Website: home-depot
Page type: address-validator
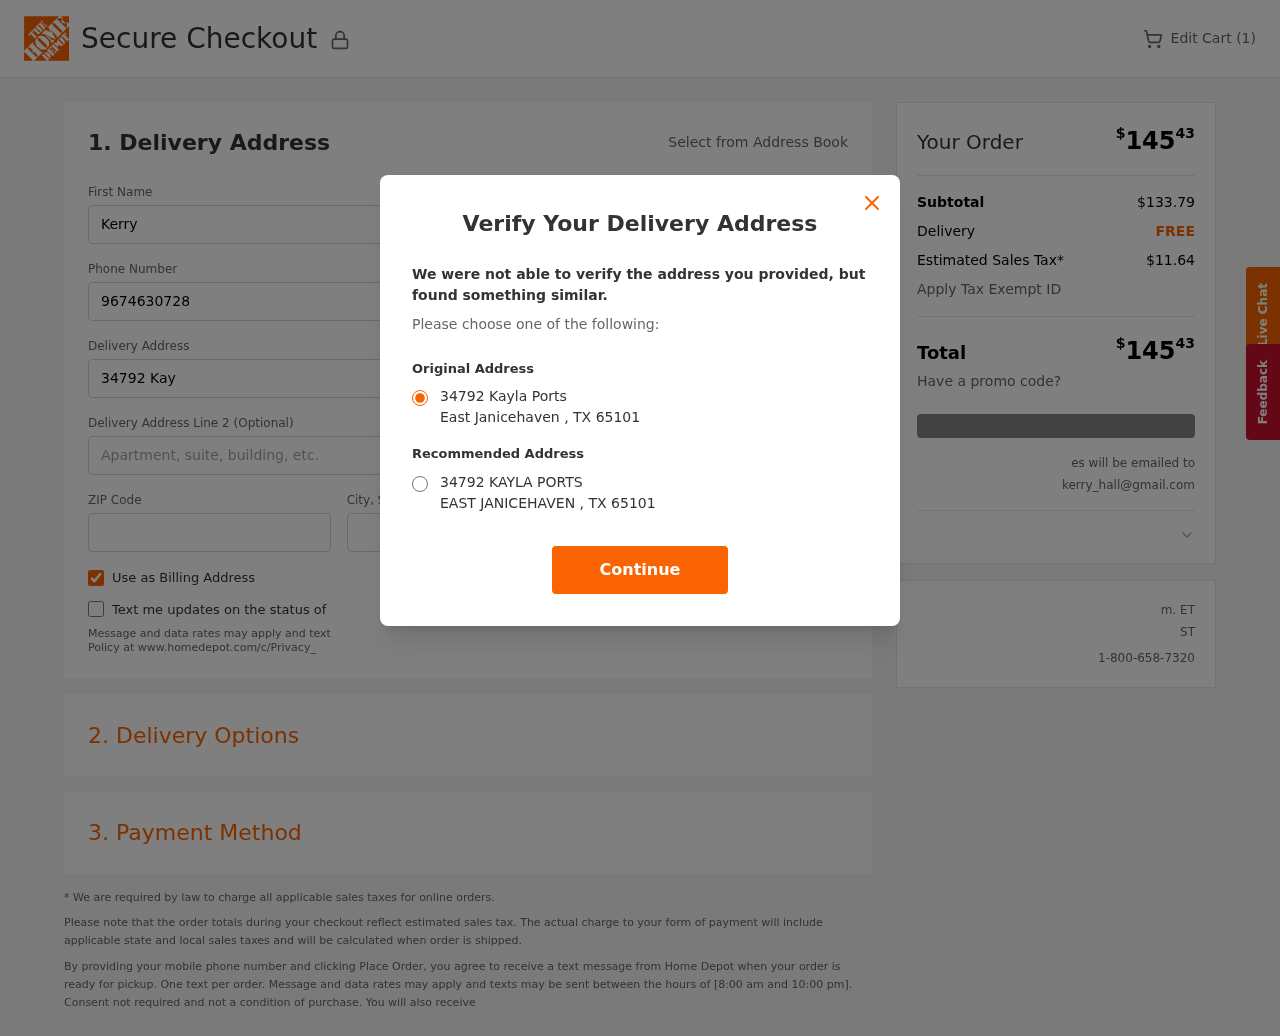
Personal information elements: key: PII_CITY
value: East Janicehaven
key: PII_EMAIL
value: kerry_hall@gmail.com
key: PII_POSTCODE
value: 65101
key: PII_STATE_ABBR
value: TX
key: PII_STREET
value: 34792 Kayla Ports
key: PII_FIRSTNAME
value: Kerry
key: PII_LASTNAME
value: Hall
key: PII_PHONE
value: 9674630728
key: PII_CITY_STATE
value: East Janicehaven, TX
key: PII_STREET_ALT
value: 34792 KAYLA PORTS
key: PII_CITY_ALT
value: EAST JANICEHAVEN
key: PII_POSTCODE_FULL
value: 65101
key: PII_POSTCODE_NUMERIC
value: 65101
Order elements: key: ORDER_NUM_ITEMS
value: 1
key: ORDER_TOTAL
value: $14543
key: ORDER_SUBTOTAL
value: $133.79
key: ORDER_SHIPPING_COST
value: FREE
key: ORDER_TAX
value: $11.64